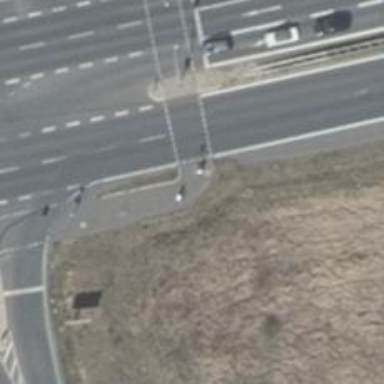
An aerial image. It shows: Asphalt footway.